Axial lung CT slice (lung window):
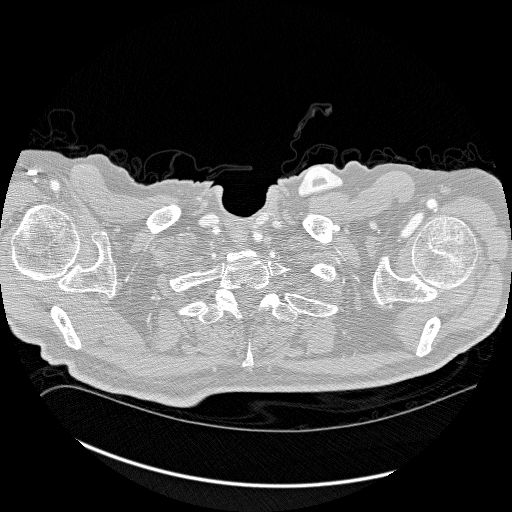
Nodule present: no